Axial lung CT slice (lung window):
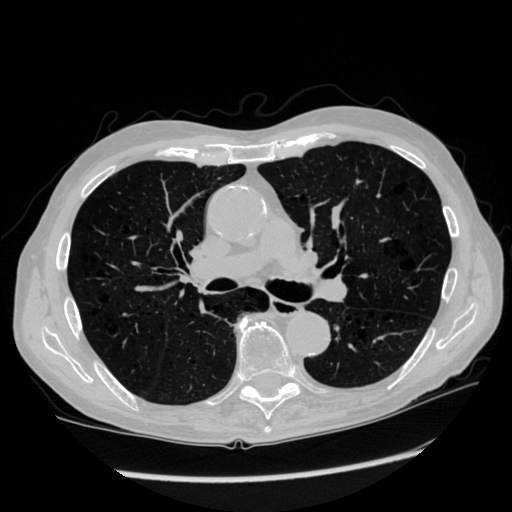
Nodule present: no